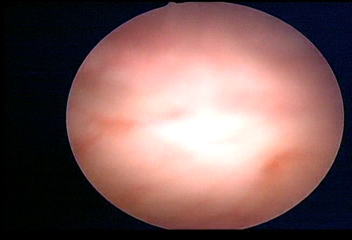
Modality: WLC
Class: Normal mucosa
Bladder cancer association: No